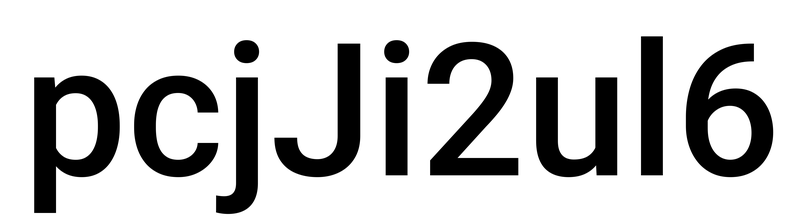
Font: Roboto_Medium